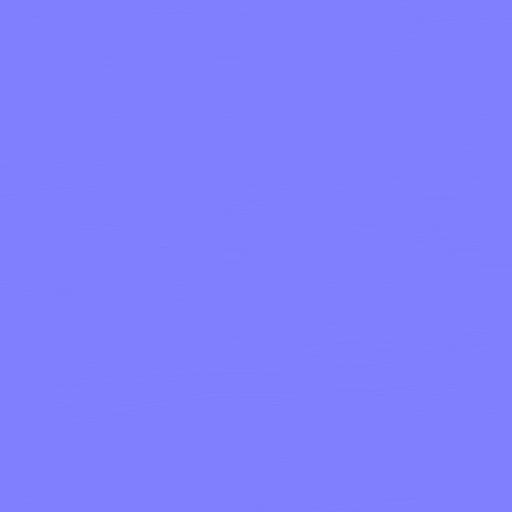
brown dark smooth wood wooden